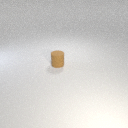
small brown rubber cylinder